Question: For an OSX Playground I enter the following code:
'''
import Cocoa
class PlayView : NSView {
override func drawRect(dirtyRect: NSRect) {
let blue = NSColor.blueColor()
blue.setFill()
NSRectFill(self.bounds)
}
}
var view = PlayView(frame: NSRect(x: 0, y: 0, width: 200, height: 200))
'''
I then get this output:
'''
Playground execution failed: <EXPR>:12:18: error: use of undeclared type 'NSView'
class PlayView : NSView {
^~~~~~
<EXPR>:14:39: error: use of undeclared type 'NSRect'
override func drawRect(dirtyRect: NSRect) {
^~~~~~
<EXPR>:25:28: error: use of unresolved identifier 'NSRect'
var view = PlayView(frame: NSRect(x: 0, y: 0, width: 200, height: 200))
^
<EXPR>:16:20: error: use of unresolved identifier 'NSColor'
let blue = NSColor.blueColor()
^
<EXPR>:19:9: error: use of unresolved identifier 'NSRectFill'
NSRectFill(self.bounds)
^
'''
This code was working before a big Playground crash but now it completely dies as if none of the Cocoa classes are being imported but I've imported Cocoa and made sure the playground is set for OSX.
I also can create an iOS equivalent in an iOS configured playground and it works fine but the OSX version is broken.
Any ideas?

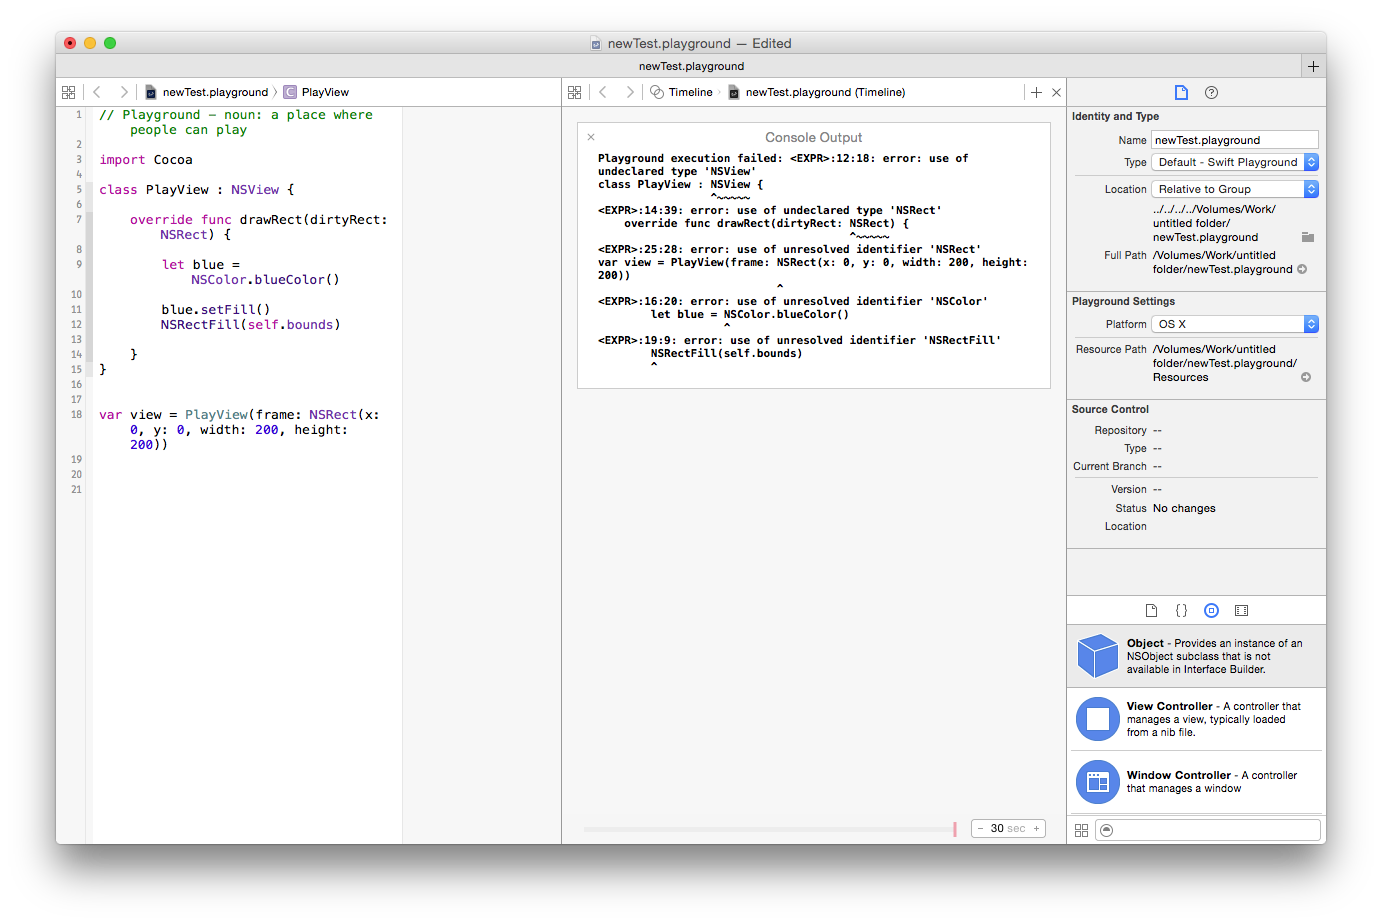
Answer: Per Matt's suggestion (<URL> and when I deleted the contents of /var/folders it began working again.
Edit:
As this happens for me quite frequently when doing a lot in playgrounds, I've been using:
> rm -rf "$(getconf DARWIN_USER_CACHE_DIR)/org.llvm.clang/ModuleCache"
and that's solved it